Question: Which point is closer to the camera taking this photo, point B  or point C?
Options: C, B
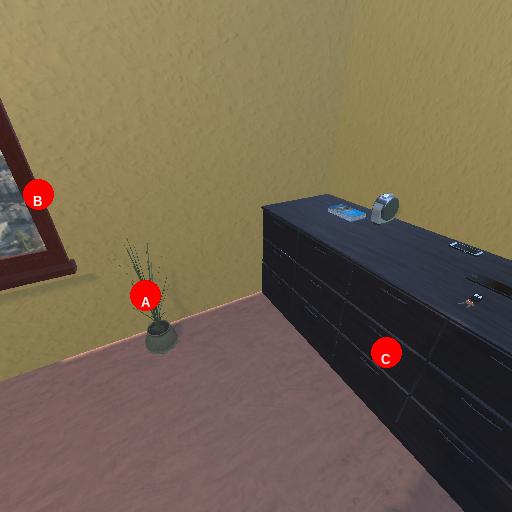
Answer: C